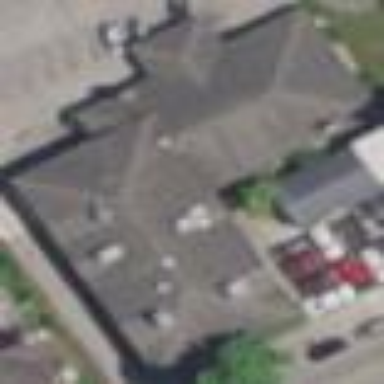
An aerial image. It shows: Building serving as social center.